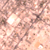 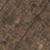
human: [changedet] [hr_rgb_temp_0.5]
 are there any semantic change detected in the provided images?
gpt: No difference in this area.